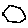
Label: hexagon